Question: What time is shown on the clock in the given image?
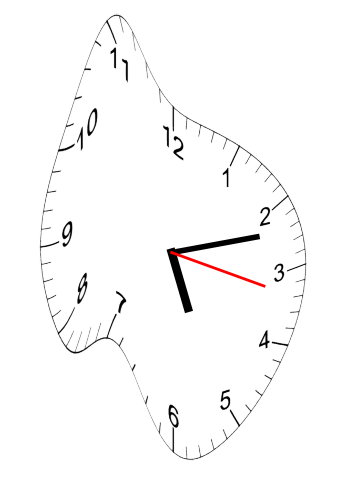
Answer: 05:12:17